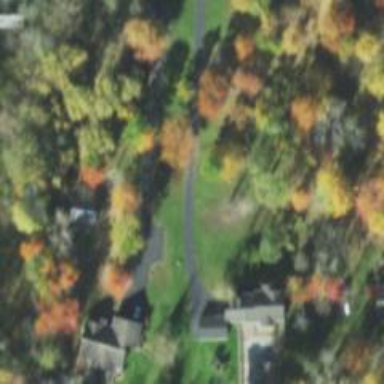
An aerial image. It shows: Driveway.